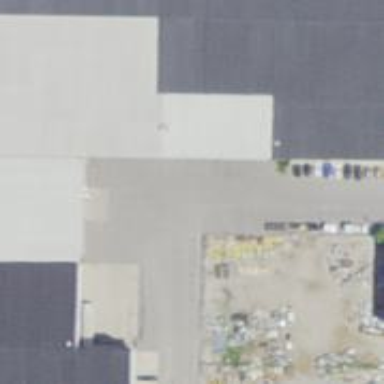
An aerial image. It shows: Warehouse building.